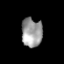
Tissue: prostate
Cell type: T cells
Senescence score: 0.7148
Nuclear area (px): 585
Mean DAPI intensity: 155.752